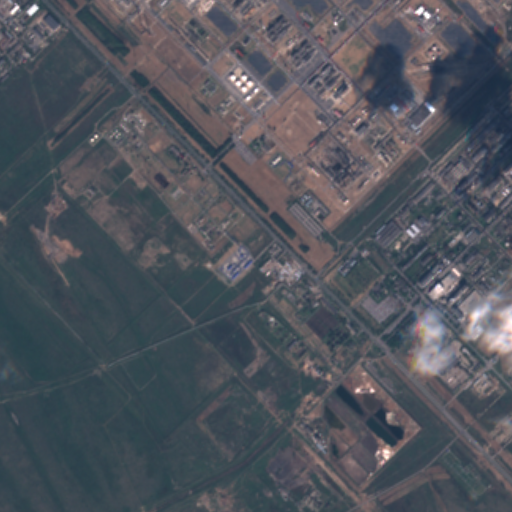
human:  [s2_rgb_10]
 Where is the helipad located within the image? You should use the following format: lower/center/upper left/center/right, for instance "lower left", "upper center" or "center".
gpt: The helipad is located in the center of the image.
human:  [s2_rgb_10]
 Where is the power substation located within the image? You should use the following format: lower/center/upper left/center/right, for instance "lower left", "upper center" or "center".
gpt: The power substation is located in the right of the image.
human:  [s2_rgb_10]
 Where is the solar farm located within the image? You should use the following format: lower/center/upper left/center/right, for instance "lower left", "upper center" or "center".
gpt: The solar farm is located in the upper right of the image.
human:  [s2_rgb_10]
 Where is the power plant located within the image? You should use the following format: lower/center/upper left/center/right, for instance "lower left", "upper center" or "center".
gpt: There is no power plant in the image.